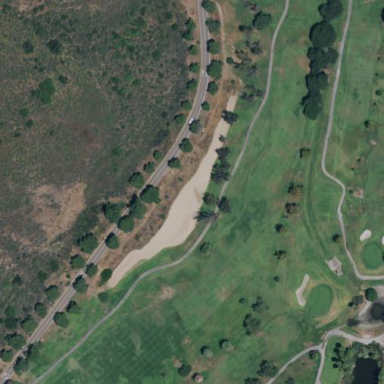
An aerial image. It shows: Golf rough area.